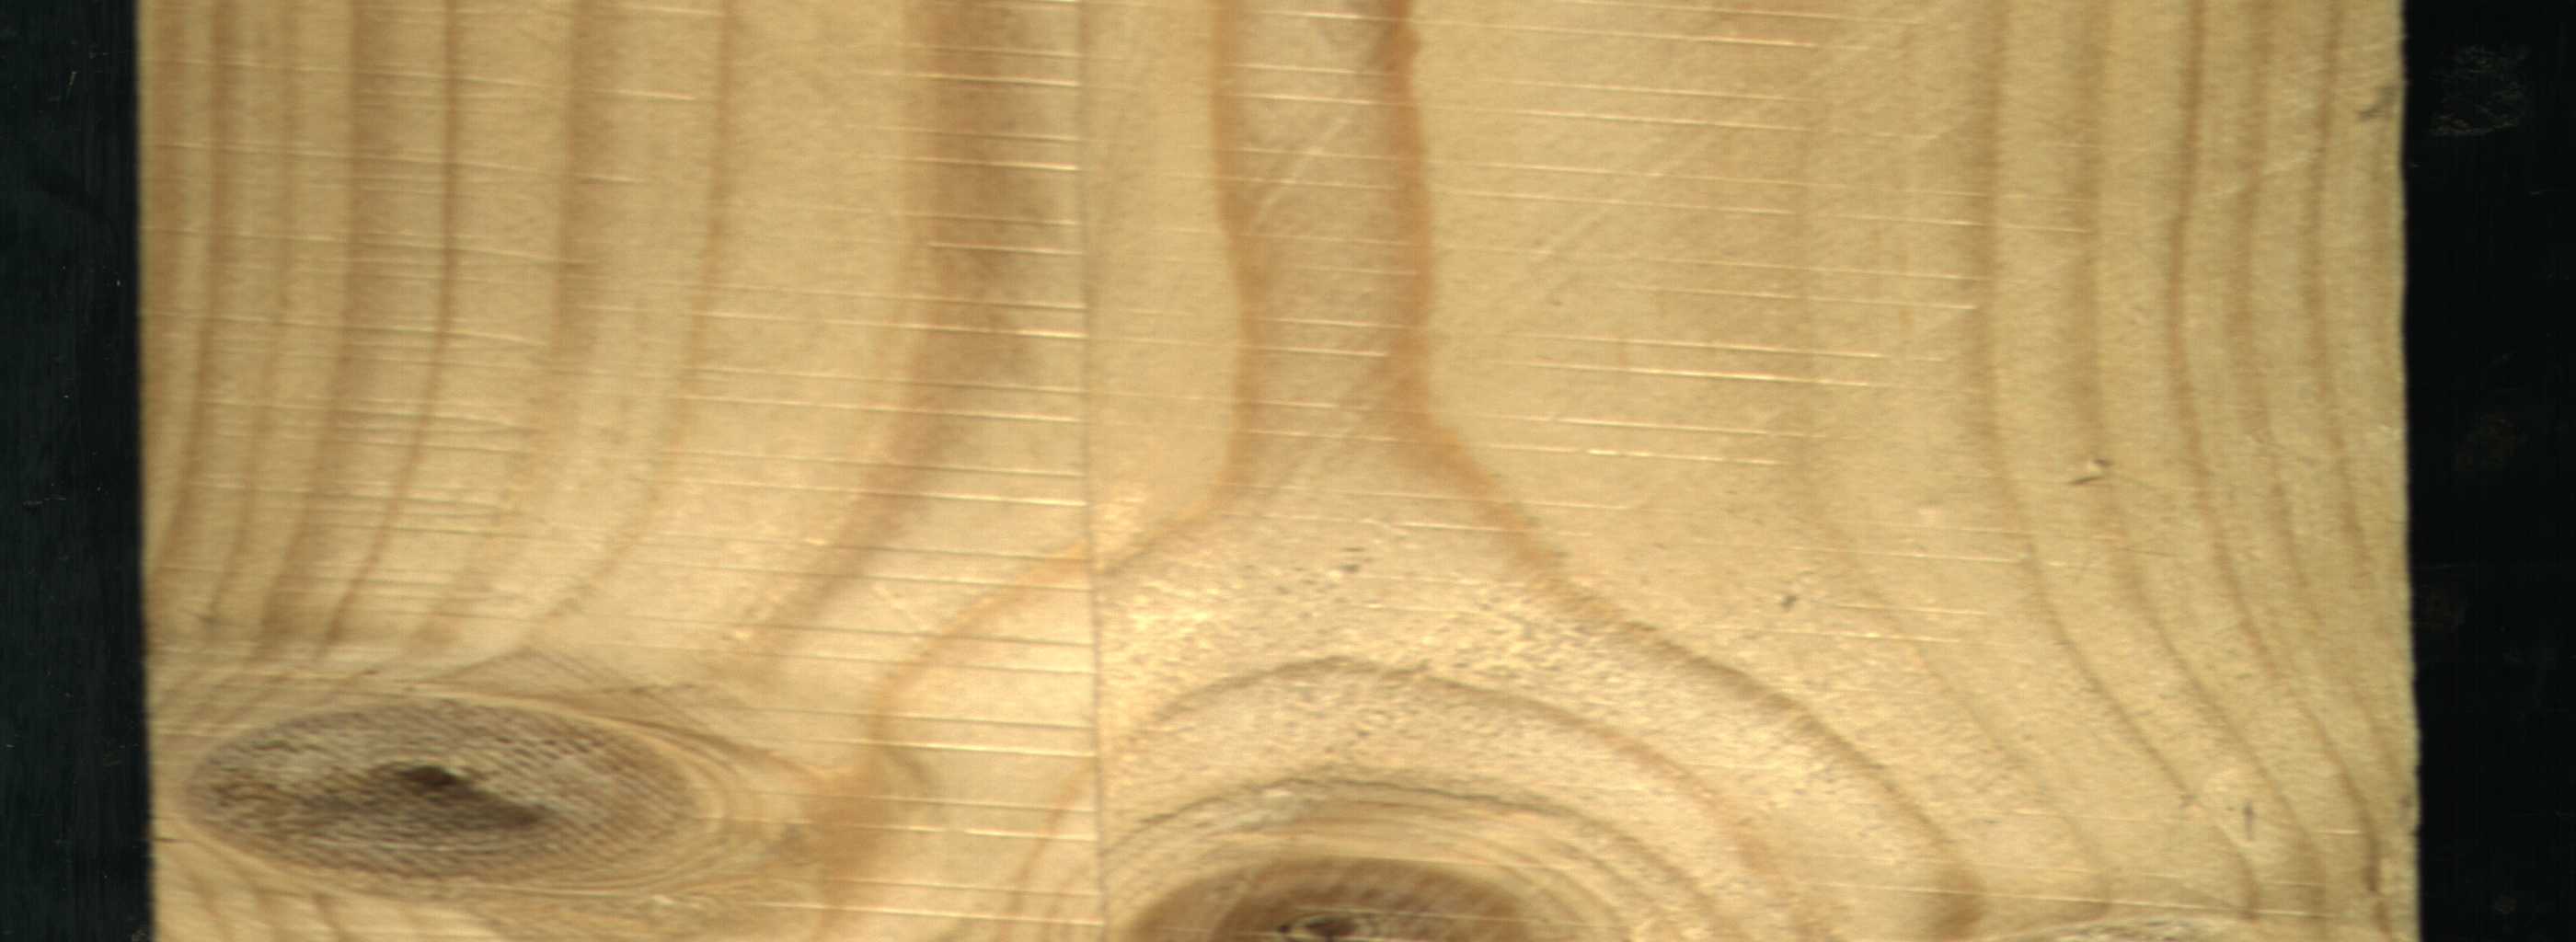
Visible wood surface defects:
Live_Knot
Live_Knot